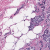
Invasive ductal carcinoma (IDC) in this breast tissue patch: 1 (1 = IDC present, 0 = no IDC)